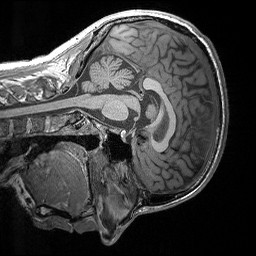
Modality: T1w
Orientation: sagittal
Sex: male
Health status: healthy
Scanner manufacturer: siemens
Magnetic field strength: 3 T
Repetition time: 1.7 s
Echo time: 0.00296 s